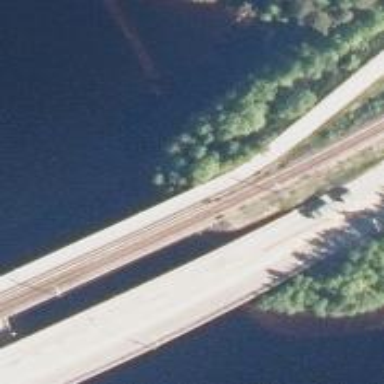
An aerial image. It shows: Beam bridge structure.